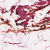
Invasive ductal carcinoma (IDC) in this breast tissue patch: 0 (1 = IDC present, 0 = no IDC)